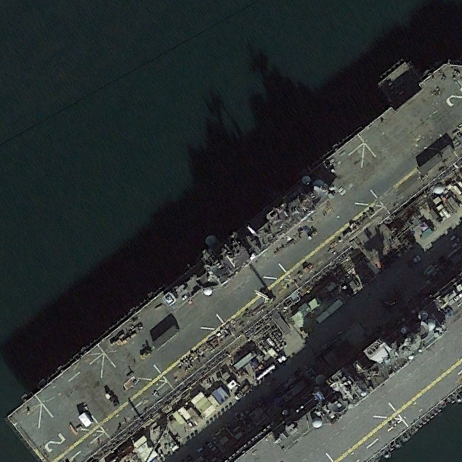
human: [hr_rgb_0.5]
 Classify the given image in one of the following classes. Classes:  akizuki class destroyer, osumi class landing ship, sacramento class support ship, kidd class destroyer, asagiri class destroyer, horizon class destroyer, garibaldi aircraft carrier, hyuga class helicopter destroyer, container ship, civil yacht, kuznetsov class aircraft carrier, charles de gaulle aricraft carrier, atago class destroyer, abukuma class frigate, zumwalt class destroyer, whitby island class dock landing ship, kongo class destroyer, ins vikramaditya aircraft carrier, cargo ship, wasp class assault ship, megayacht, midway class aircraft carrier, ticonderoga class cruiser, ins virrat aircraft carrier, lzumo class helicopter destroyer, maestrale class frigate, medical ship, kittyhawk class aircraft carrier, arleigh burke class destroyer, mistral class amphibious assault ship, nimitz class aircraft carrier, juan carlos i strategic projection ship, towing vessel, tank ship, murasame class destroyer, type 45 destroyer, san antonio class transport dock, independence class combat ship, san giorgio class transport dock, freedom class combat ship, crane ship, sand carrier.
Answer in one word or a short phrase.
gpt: Wasp class assault ship